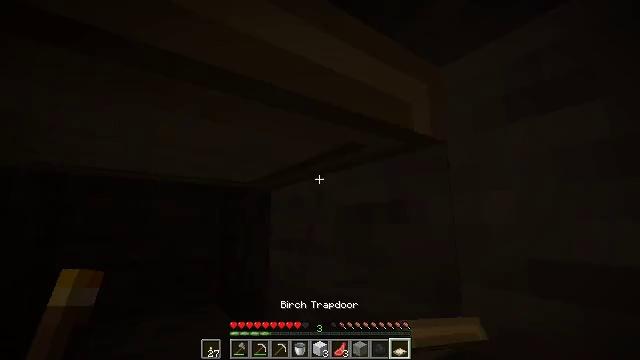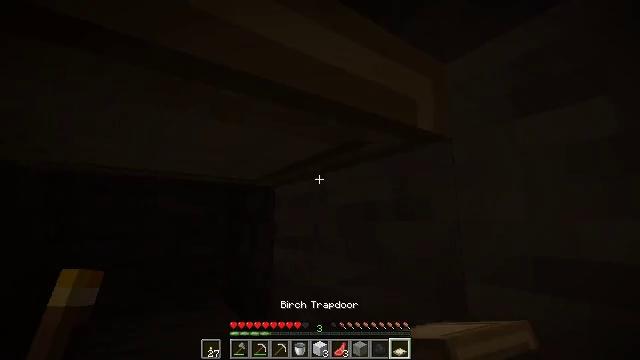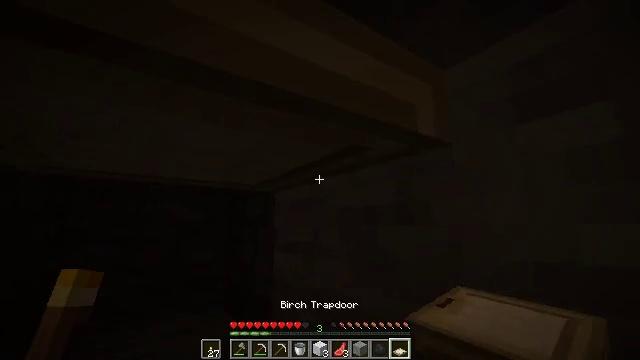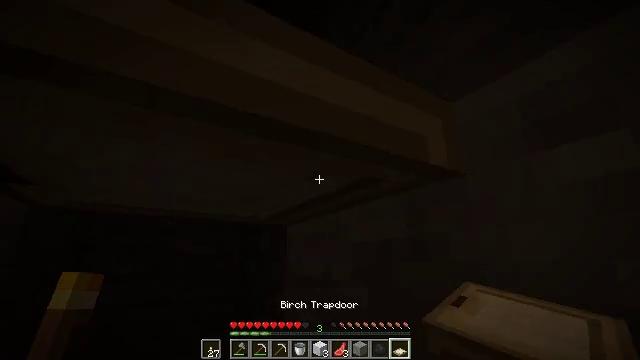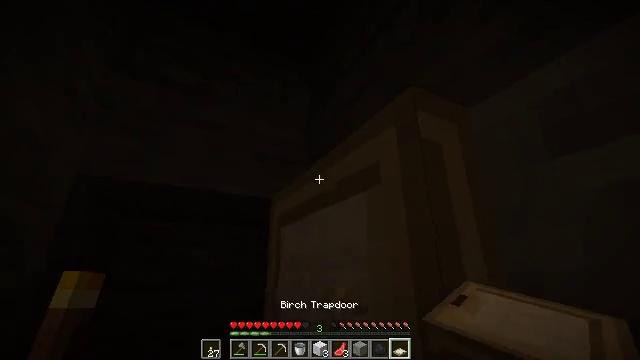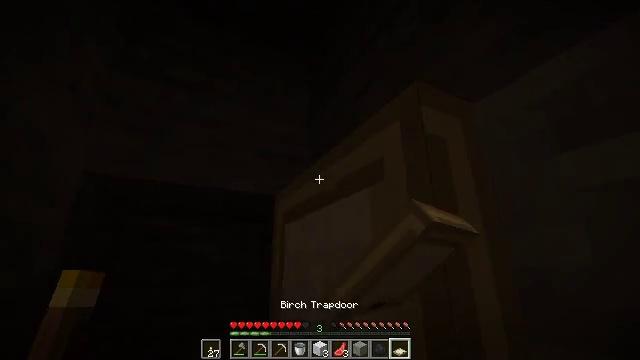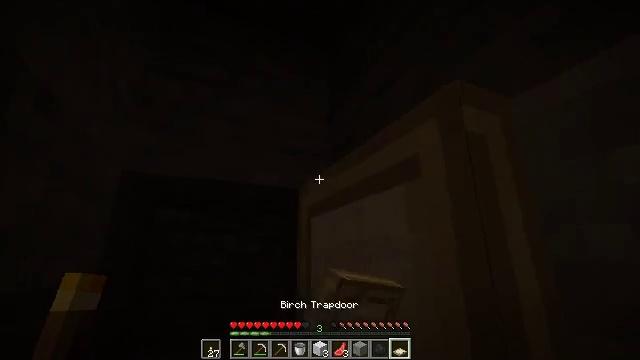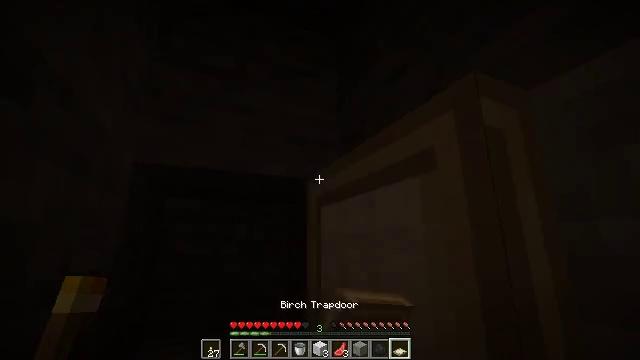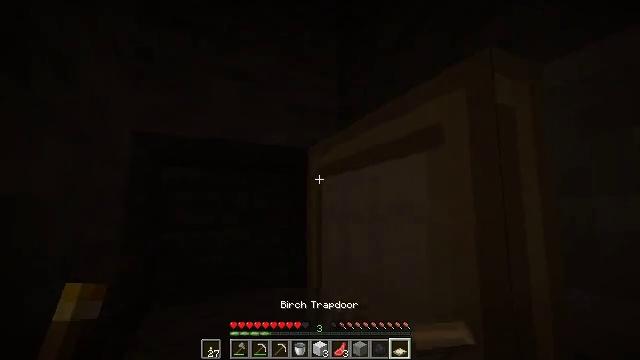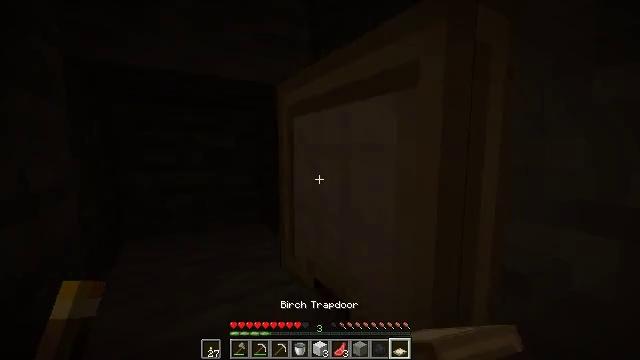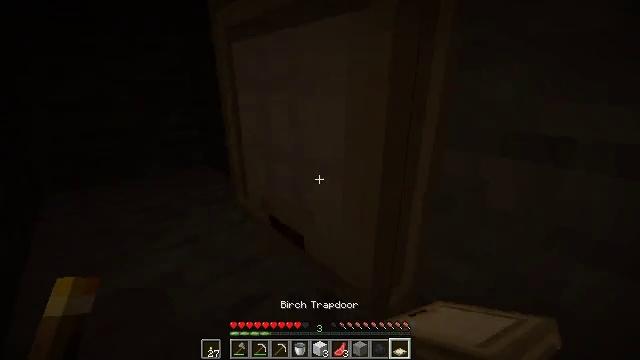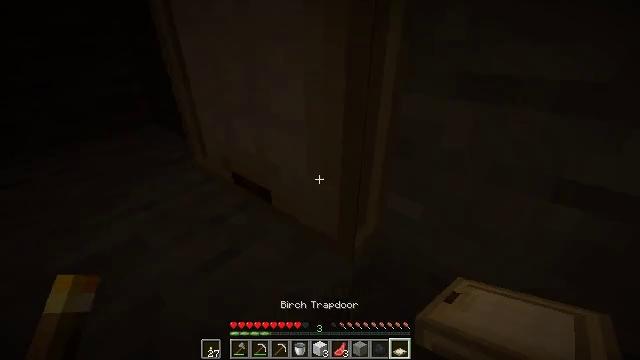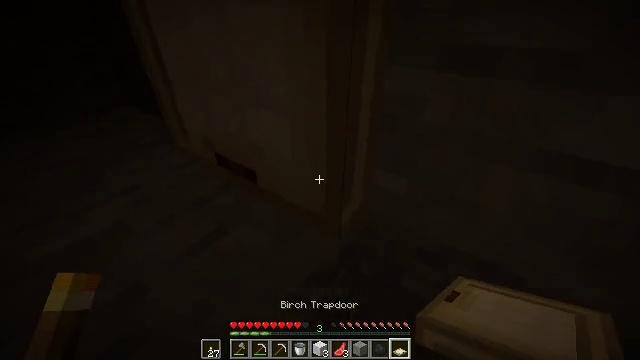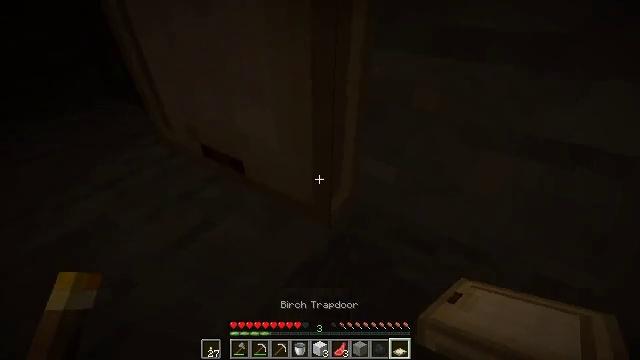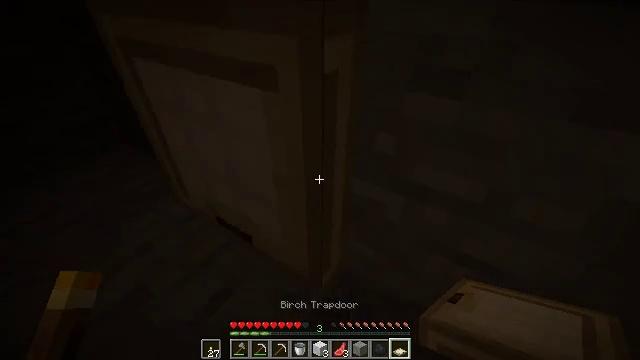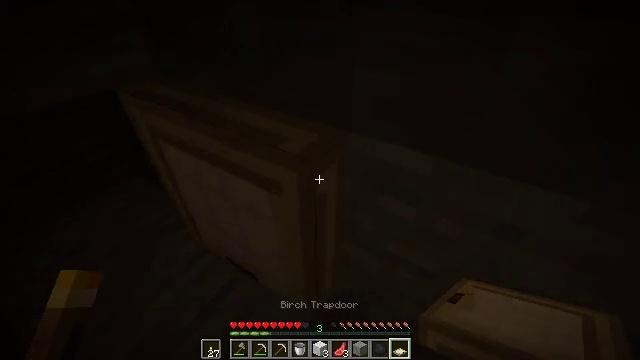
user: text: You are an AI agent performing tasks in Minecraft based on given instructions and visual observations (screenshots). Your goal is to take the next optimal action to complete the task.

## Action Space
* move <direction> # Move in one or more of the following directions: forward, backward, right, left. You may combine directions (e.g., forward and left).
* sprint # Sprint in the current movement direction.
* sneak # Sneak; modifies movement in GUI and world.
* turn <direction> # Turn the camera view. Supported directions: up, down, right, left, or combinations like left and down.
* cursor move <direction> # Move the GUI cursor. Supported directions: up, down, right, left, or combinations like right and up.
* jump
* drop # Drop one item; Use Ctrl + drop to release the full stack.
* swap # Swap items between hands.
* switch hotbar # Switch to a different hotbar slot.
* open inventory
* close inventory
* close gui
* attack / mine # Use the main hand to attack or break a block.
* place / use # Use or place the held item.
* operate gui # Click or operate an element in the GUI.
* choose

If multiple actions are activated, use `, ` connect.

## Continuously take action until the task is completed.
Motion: motion action
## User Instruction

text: Collect the birch trapdoor by breaking it.
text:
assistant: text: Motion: no_op
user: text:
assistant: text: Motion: turn up
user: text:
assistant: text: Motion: turn left and up
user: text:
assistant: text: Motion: turn left and up, use / place
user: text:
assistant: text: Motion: use / place
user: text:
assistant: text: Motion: move left, turn left and down, use / place
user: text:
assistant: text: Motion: move left, turn down
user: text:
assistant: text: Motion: move forward and move left, turn right and down
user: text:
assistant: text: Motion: move forward and move left, turn right and down
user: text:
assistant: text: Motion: move forward and move left, turn right and down
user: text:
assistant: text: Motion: move forward and move left, turn right and down
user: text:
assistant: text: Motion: move forward and move left, turn right and down
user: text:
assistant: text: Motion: move forward and move left, turn right and down
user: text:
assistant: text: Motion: move forward and move left, jump
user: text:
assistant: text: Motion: move forward and move left, turn down, jump
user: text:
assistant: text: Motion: move forward and move left, turn down, jump
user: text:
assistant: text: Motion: move left, turn down, jump
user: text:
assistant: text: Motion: move left, turn down
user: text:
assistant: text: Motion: move left, turn down
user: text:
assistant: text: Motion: move left, turn down
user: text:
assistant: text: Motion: move left, turn right and down
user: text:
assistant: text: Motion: move left
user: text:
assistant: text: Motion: move left, turn right
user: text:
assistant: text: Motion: move left, turn right
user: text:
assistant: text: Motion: move left, turn right and up, use / place
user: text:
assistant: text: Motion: use / place
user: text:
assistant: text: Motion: use / place
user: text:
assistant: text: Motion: turn right, use / place
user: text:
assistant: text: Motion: turn right and up
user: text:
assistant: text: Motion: turn right and up